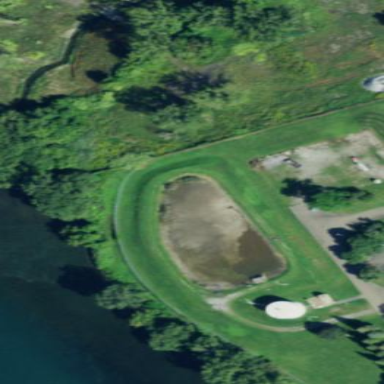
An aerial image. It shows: Pond with natural water.